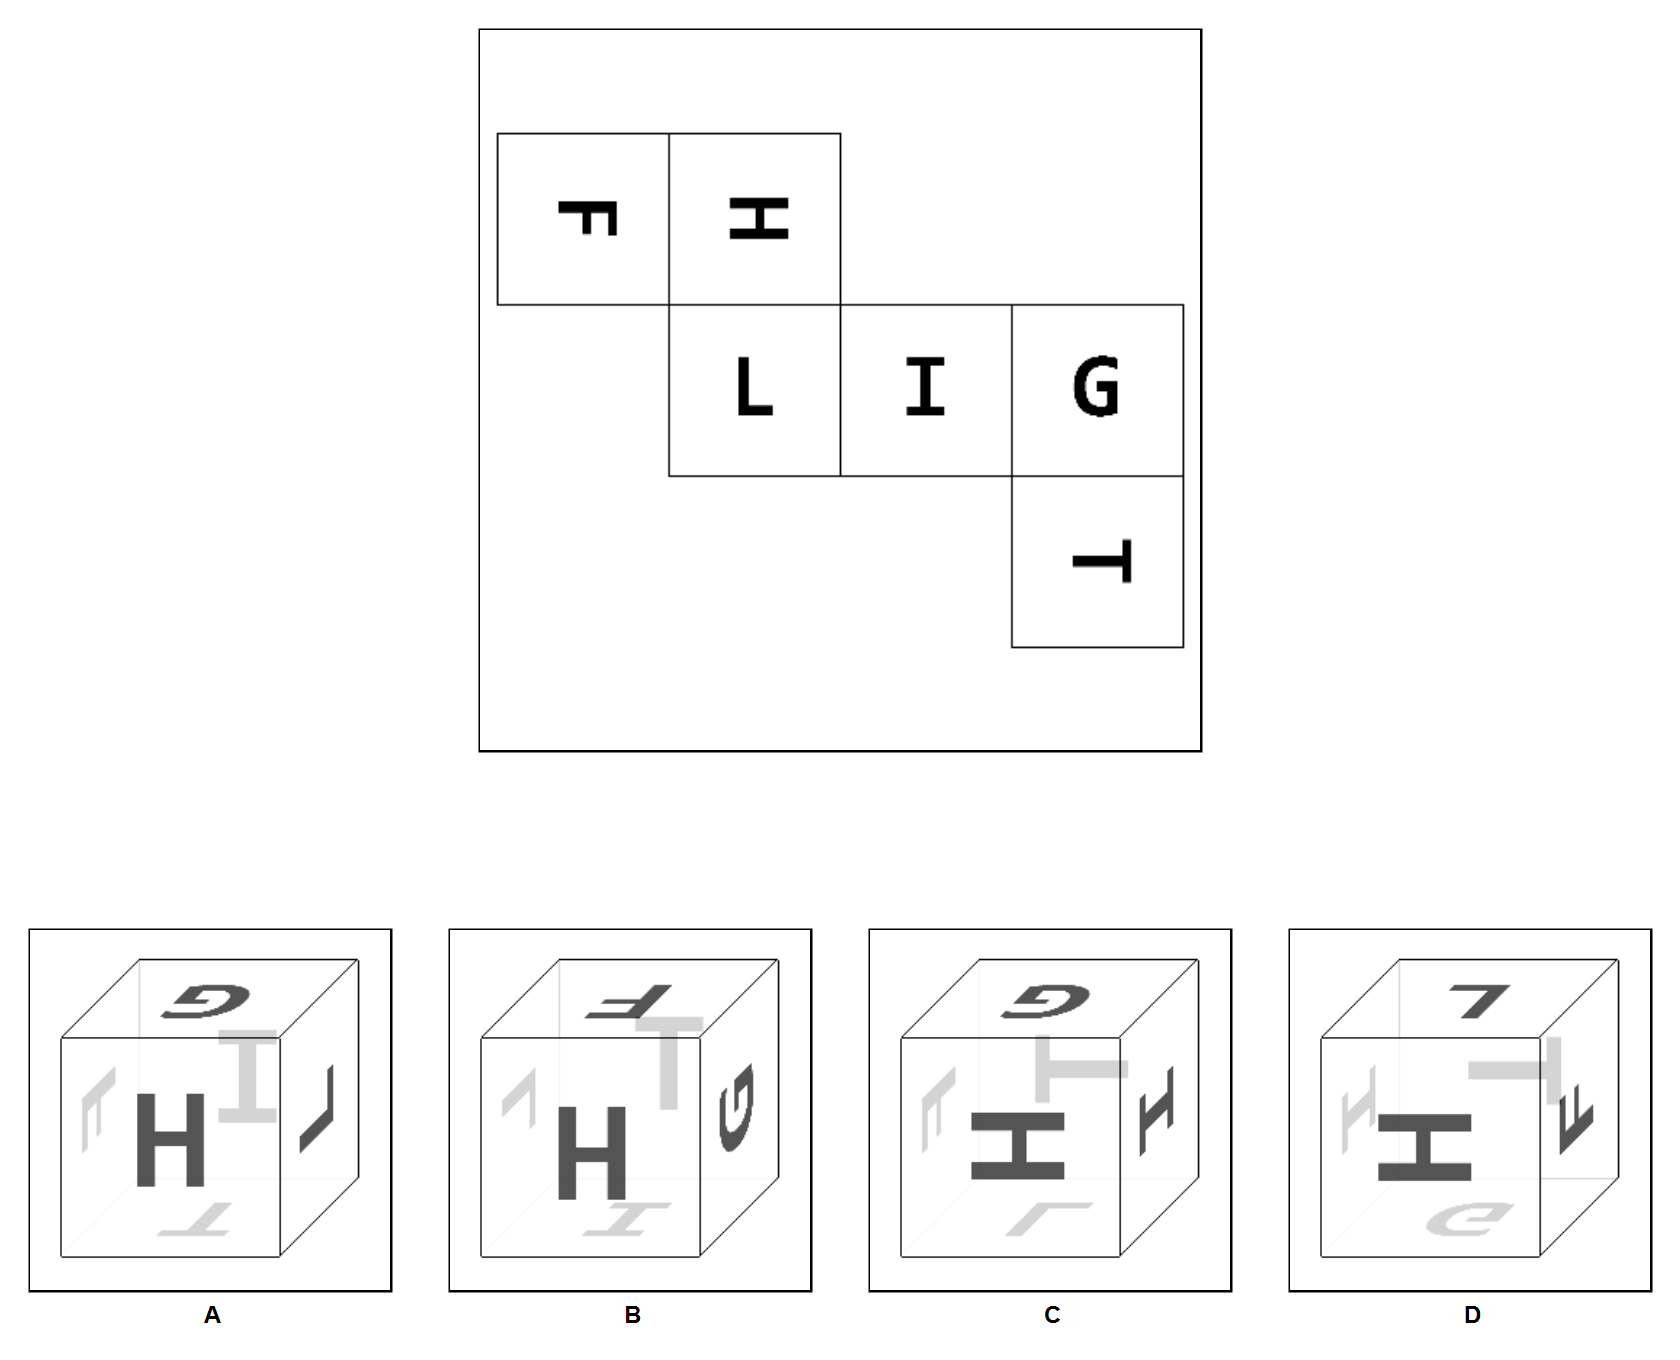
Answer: A